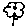
Label: flower